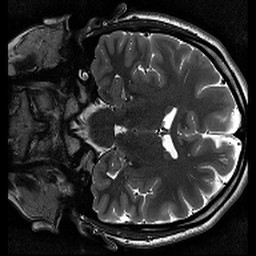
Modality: T2w
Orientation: coronal